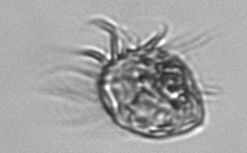
Label: Strombidium_morphotype1